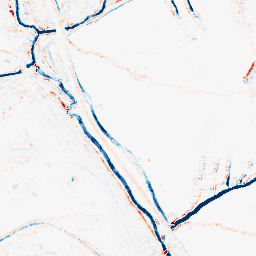
Category: morphological
Decomposition family: morphological_rect
Decomposition parameters: operation: average
width: 5
height: 5
Upsampling method: quintic
Upsampling parameters: scale: 2
Upsampling scale: 2